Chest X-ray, AP view. Patient: 53 years old, sex M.
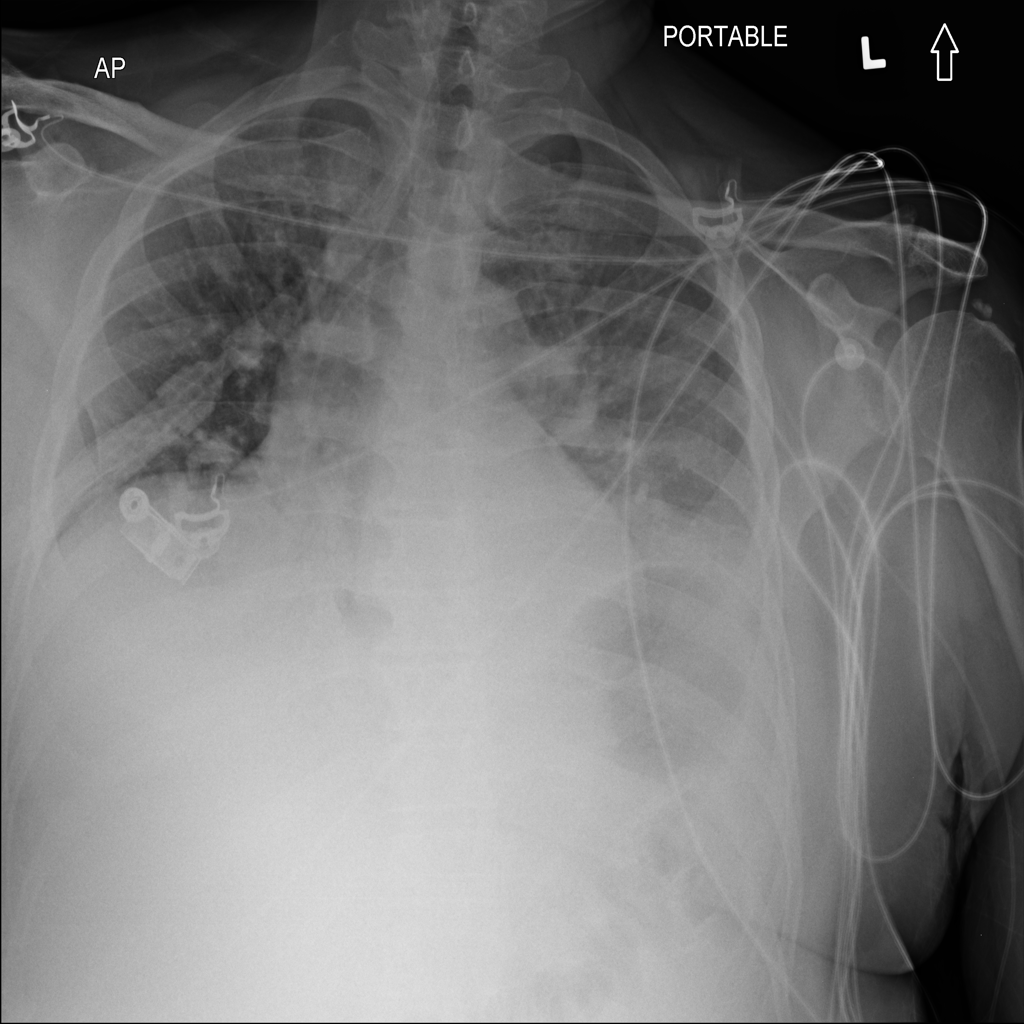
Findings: Atelectasis